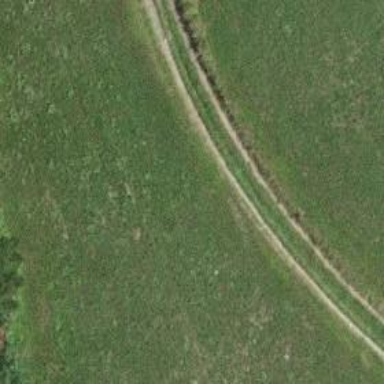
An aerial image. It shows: Track with grade 3 tracktype.